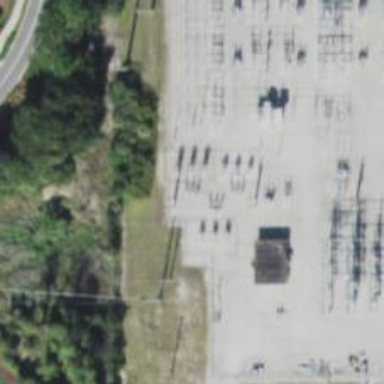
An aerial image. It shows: Switch for power supply.